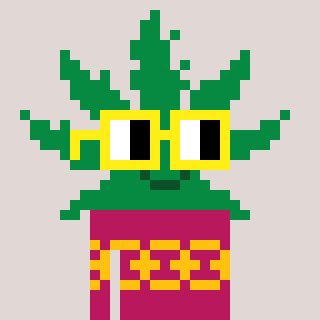
a pixel art character with square yellow glasses, a weed-shaped head and a darkpink-colored body on a warm background